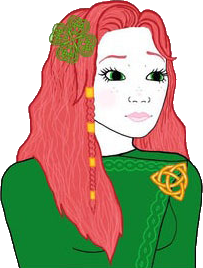
Label: 5_Trad_Wife